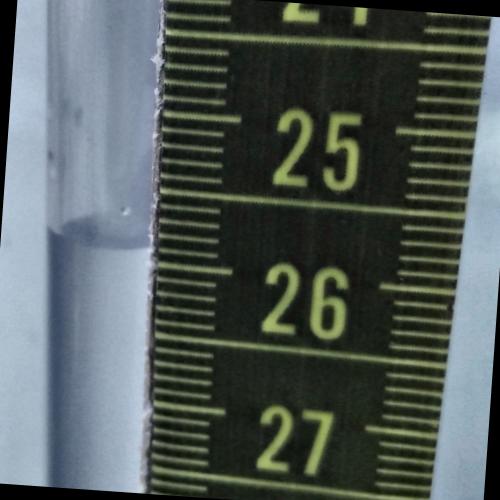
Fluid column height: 25.9 cm